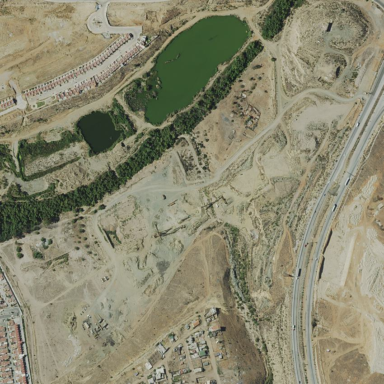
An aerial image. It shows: Quarry area.